Question: # Screenshot

# Question
I noticed some people can show the left bar as shown above.
How to do that?
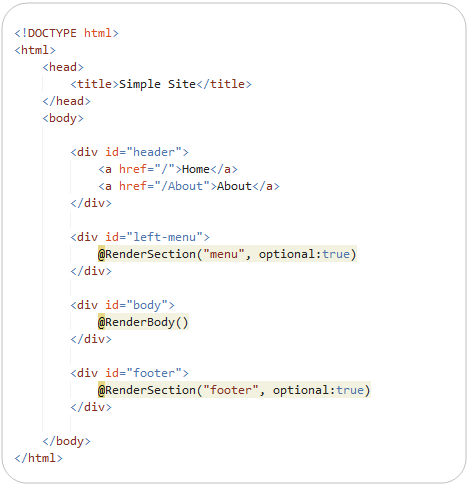
Answer: There's a very useful free add-on for Visual Studio called CodeRush Express which will do this.
<URL>.
<URL> is another add-on that does a similar thing.